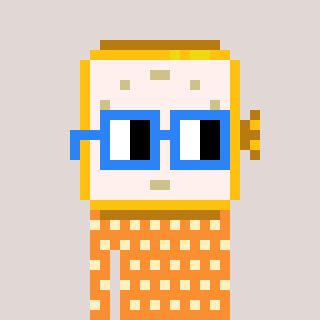
a pixel art character with square blue glasses, a watch-shaped head and a orange-colored body on a warm background